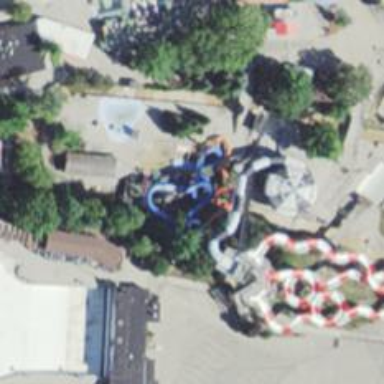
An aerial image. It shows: Water slide attraction.